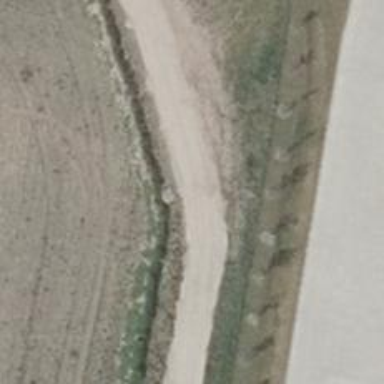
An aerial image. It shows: Asphalt road designated for service vehicles.